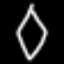
Label: diamond